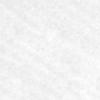
Label: no_change